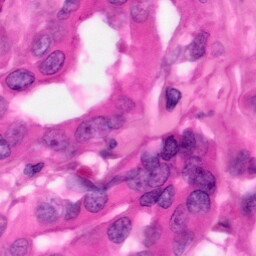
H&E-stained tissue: Pancreatic